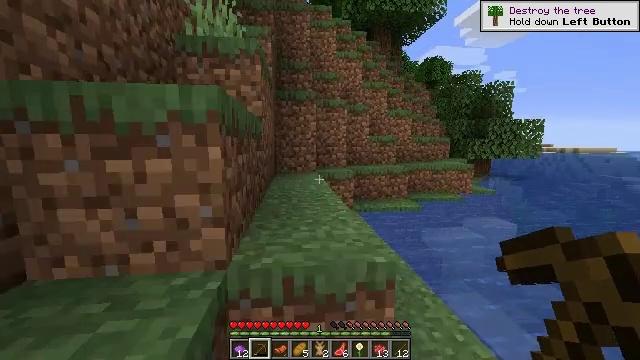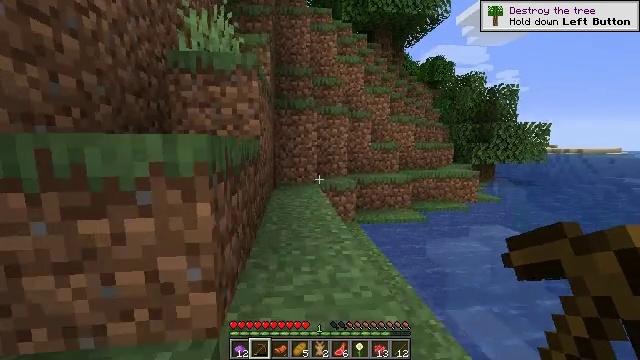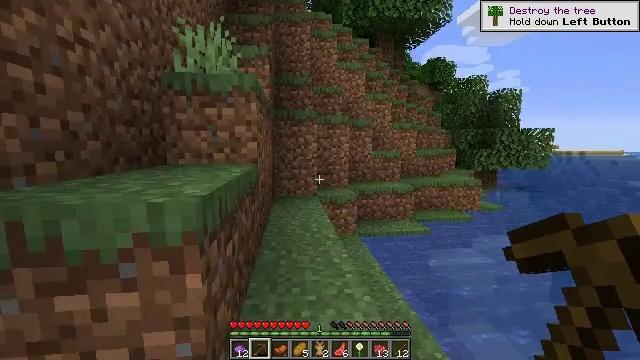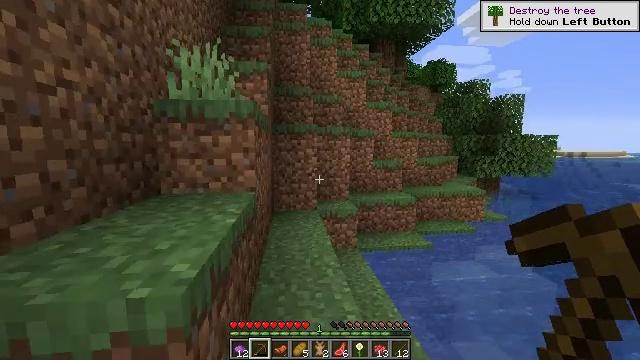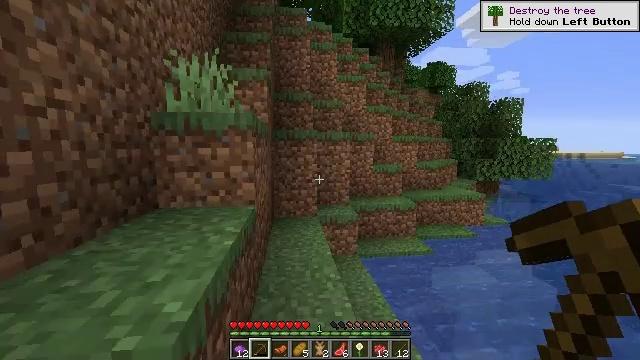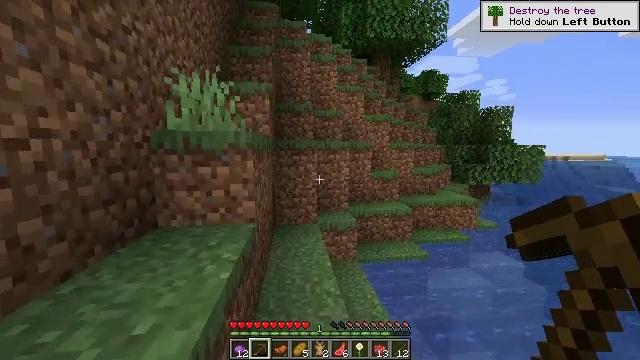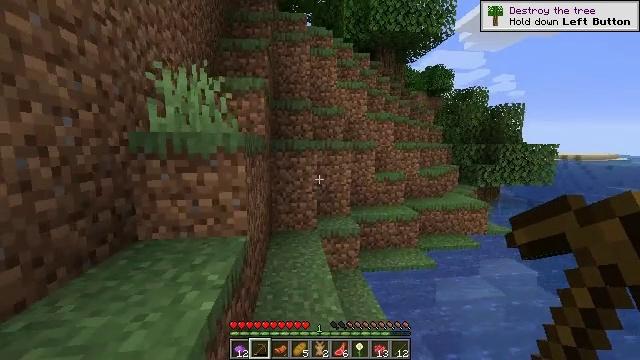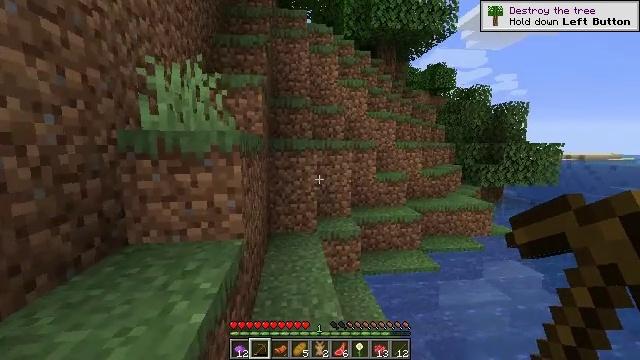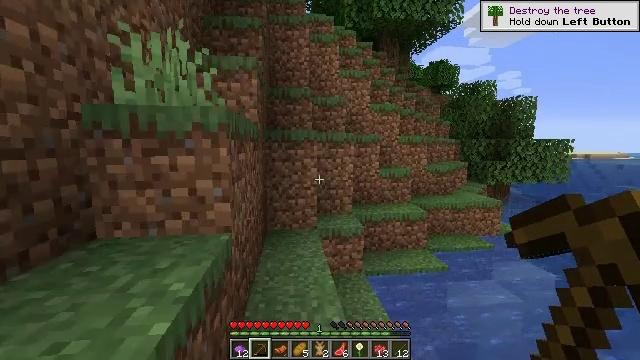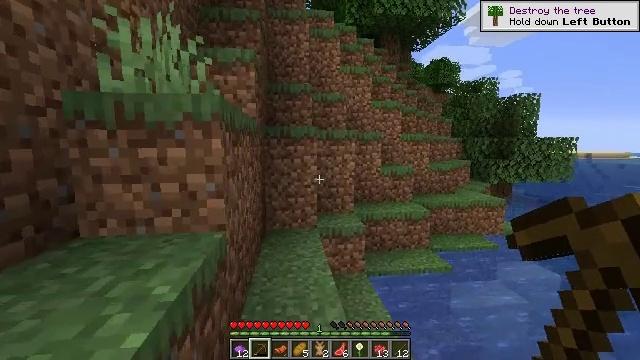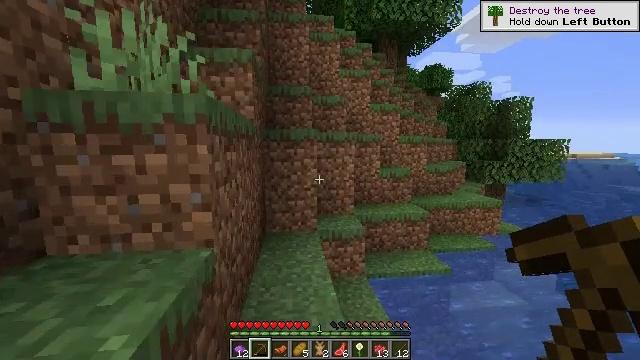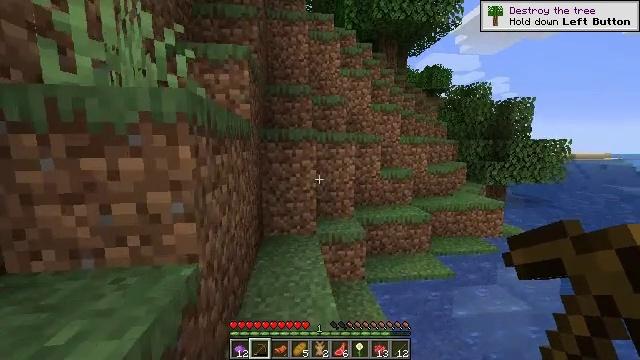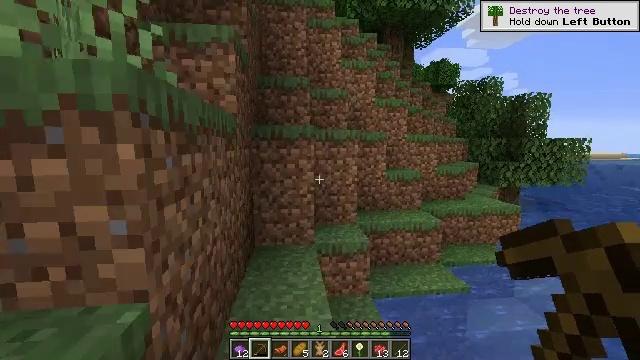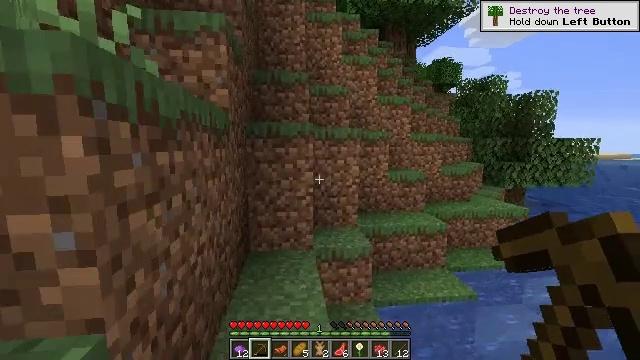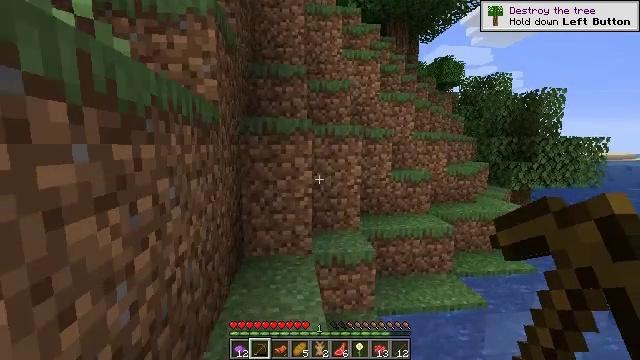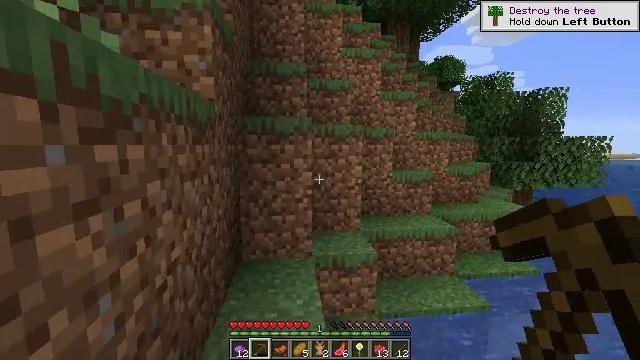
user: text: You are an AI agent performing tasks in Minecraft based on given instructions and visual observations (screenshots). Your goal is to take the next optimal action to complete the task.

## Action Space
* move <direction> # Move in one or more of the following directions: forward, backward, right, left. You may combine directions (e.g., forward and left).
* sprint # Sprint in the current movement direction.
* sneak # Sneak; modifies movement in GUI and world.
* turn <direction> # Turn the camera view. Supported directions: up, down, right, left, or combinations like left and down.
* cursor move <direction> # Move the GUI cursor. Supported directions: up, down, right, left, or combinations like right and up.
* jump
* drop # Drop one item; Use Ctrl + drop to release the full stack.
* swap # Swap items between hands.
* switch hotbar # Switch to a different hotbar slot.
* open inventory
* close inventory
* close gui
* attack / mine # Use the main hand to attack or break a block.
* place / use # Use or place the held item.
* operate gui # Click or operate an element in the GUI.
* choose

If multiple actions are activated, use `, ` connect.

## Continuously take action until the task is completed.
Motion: motion action
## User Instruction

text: Cut down the sugar cane stalks.
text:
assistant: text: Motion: move forward, jump
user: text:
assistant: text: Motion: move forward, jump
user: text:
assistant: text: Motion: move forward, jump
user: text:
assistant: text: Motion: move forward
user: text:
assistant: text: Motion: move forward
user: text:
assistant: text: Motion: move forward
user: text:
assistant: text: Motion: move forward
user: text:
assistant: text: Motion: move forward
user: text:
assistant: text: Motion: move forward
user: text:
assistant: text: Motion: move forward
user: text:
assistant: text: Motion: move forward
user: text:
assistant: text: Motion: move forward
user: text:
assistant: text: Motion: move forward
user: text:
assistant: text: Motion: move forward
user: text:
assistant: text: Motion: move forward
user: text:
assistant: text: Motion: move forward
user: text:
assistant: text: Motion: move forward
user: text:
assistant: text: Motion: move forward
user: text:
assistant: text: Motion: move forward
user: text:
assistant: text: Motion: move forward
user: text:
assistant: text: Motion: move forward
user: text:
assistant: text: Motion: move forward
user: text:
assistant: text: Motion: move forward
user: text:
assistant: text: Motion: move forward, turn right and down
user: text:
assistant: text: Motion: move forward, turn right
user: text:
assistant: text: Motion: move forward, turn right
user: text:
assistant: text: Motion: move forward, turn right
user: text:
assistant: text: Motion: move forward, turn right
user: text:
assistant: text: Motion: move forward, turn right
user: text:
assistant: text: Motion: move forward, turn right